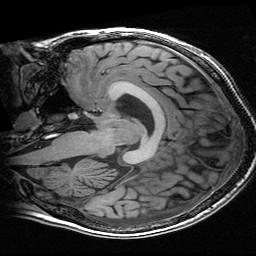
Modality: T1w
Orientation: sagittal
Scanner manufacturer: ge
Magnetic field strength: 3 T
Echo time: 0.00318 s